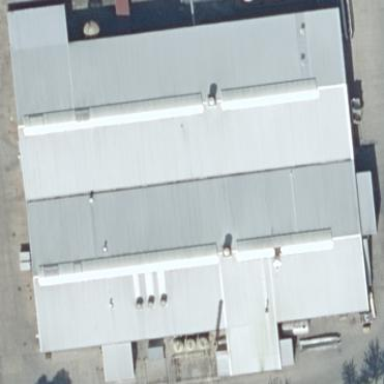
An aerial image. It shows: Industrial building.